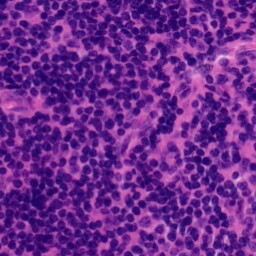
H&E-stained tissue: Tonsil